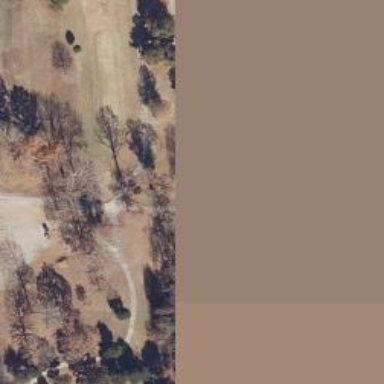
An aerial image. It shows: Path for both roads and golfers.